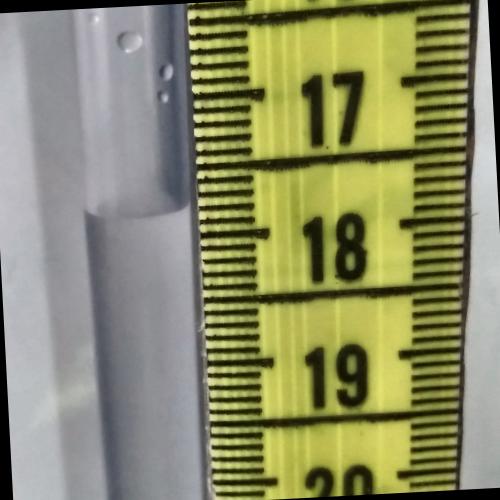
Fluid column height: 17.8 cm